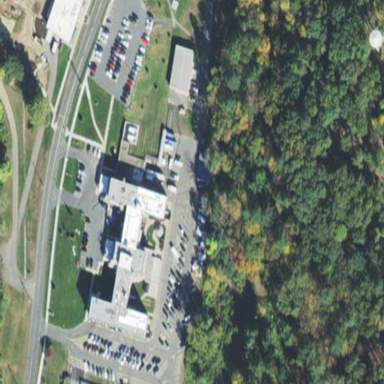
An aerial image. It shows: Healthcare facility identified as hospital.